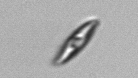
Label: pennate